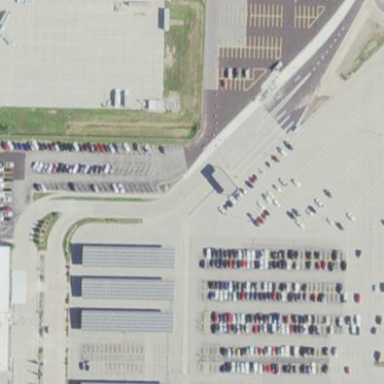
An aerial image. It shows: Parking area with asphalt surface.